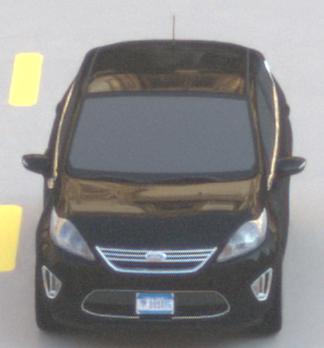
Make: Ford
Model: Fiesta
Detailed model: ’09 Sedan (seventh series)
Model produced from: 2010
Model produced until: 2017
Doors: 4
Color: black
Road condition: dry road
Daytime: morning or afternoon
Contrast: low contrast